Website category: sports
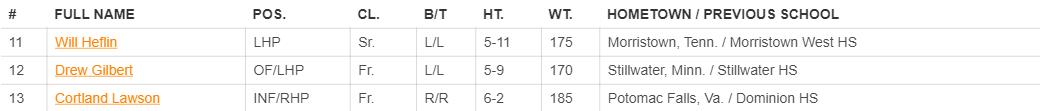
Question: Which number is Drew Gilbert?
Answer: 12

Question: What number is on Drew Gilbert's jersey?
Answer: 12

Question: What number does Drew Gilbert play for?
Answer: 12

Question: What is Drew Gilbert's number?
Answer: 12

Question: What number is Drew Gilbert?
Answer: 12

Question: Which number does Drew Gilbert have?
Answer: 12

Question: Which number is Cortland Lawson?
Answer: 13

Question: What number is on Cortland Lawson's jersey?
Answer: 13

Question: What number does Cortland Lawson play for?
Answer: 13

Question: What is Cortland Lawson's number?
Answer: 13

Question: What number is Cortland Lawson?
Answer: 13

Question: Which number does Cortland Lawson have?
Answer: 13

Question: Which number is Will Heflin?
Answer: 11

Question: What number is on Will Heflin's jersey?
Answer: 11

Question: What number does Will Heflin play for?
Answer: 11

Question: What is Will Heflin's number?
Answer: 11

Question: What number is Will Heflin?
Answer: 11

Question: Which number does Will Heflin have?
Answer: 11

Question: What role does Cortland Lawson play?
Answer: INF/RHP

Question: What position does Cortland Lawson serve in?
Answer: INF/RHP

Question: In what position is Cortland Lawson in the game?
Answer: INF/RHP

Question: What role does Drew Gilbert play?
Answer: OF/LHP

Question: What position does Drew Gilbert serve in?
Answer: OF/LHP

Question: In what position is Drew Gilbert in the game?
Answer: OF/LHP

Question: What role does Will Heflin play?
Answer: LHP

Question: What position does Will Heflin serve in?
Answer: LHP

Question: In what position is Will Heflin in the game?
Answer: LHP

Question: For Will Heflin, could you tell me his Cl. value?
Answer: Sr.

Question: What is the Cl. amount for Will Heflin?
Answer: Sr.

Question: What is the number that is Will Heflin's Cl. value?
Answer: Sr.

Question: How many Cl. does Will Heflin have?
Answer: Sr.

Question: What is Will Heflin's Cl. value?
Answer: Sr.

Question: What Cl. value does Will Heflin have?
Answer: Sr.

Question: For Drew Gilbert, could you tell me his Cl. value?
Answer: Fr.

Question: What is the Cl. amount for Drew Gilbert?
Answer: Fr.

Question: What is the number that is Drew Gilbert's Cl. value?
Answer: Fr.

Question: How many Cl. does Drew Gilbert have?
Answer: Fr.

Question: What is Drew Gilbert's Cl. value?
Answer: Fr.

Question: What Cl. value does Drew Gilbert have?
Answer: Fr.

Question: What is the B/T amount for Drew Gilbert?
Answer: L/L

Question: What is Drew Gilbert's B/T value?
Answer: L/L

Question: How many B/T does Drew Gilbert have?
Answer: L/L

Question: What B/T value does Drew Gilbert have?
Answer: L/L

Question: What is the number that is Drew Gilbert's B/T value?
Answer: L/L

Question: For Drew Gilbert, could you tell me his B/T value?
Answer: L/L

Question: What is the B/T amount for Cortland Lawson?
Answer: R/R

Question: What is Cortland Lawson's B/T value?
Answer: R/R

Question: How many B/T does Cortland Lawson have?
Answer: R/R

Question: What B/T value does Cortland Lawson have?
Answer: R/R

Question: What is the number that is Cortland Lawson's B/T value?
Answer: R/R

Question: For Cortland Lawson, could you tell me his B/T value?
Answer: R/R

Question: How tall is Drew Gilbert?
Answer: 5-9

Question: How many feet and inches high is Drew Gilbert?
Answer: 5-9

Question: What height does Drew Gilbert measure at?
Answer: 5-9

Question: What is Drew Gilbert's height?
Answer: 5-9

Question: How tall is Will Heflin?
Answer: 5-11

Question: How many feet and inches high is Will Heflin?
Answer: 5-11

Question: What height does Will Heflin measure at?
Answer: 5-11

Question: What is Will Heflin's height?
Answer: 5-11

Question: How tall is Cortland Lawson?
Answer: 6-2

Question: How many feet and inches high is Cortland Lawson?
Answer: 6-2

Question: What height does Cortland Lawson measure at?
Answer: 6-2

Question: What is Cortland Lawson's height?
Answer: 6-2

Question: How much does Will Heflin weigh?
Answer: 175